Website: lowes
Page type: newsletter-management
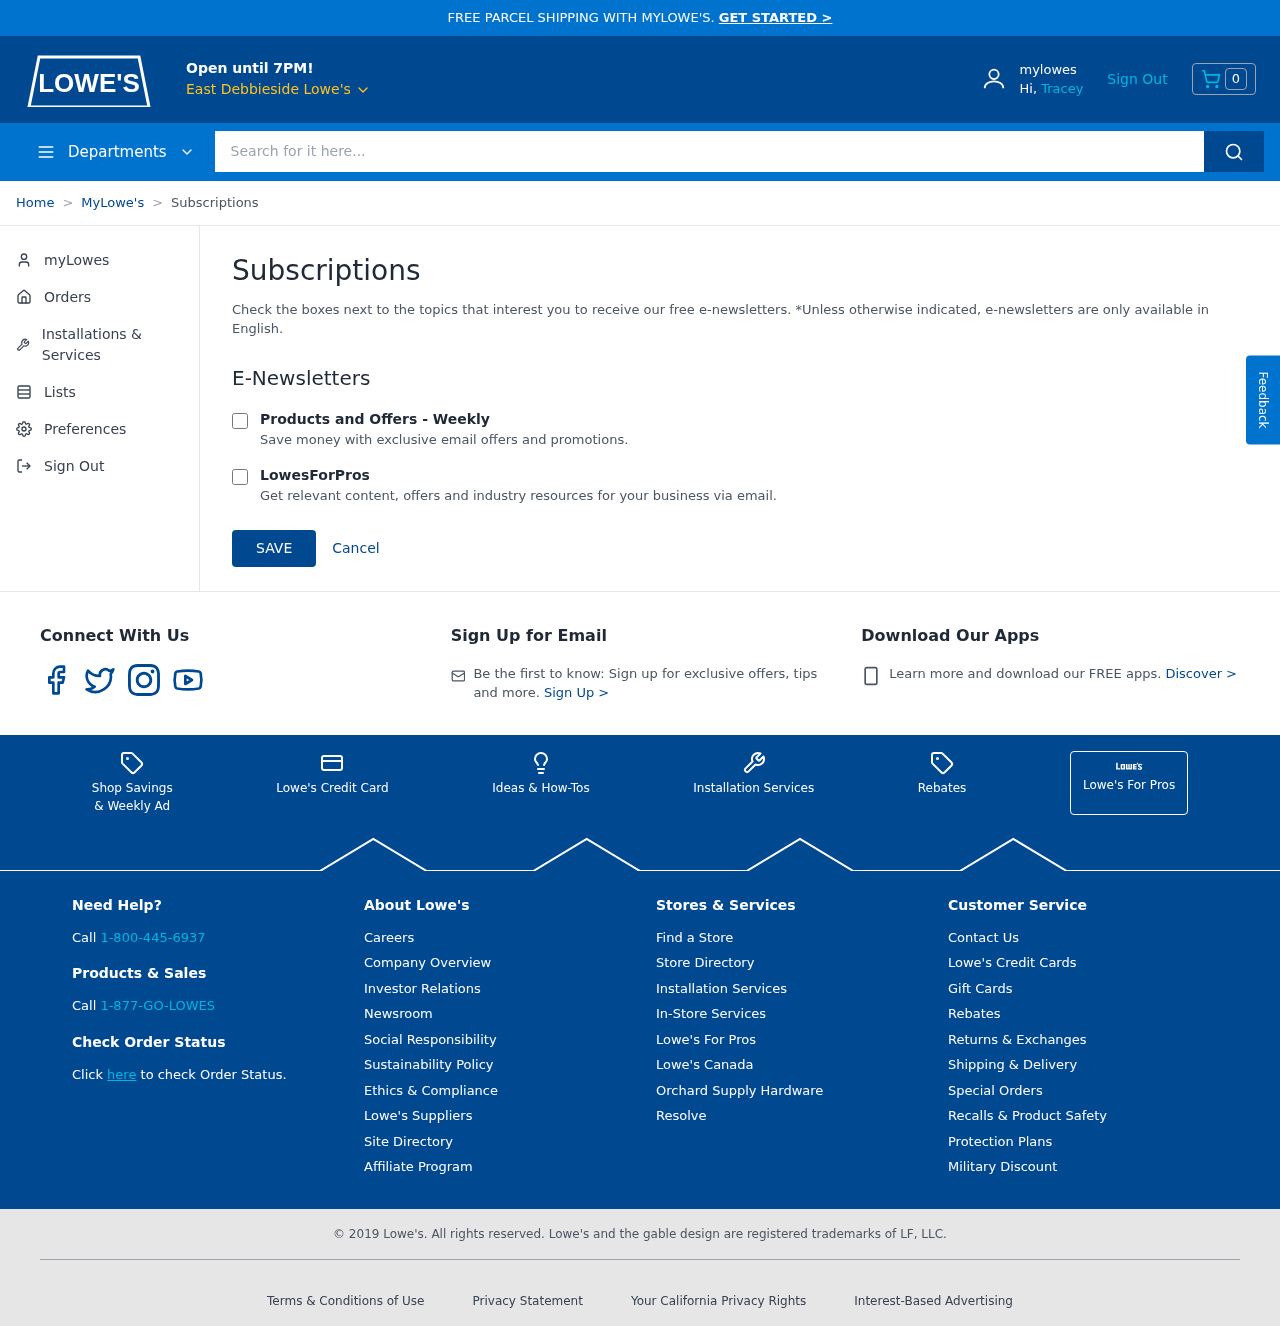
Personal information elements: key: PII_CITY
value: East Debbieside Lowe's
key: PII_FIRSTNAME
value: Tracey
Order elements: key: ORDER_NUM_ITEMS
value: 0
Search elements: key: HEADER_SEARCH
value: Search for it here...